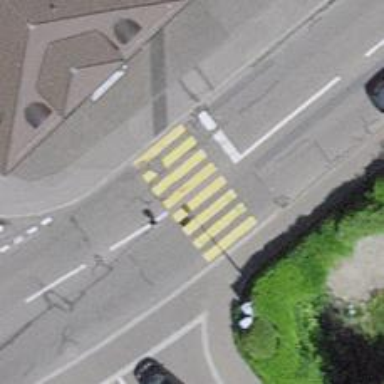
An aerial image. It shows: Marked crossing on the road.